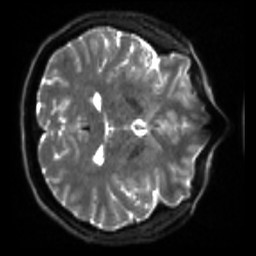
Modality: sbref
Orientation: axial
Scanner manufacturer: siemens
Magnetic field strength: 3 T
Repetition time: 4 s
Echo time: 0.0594 s